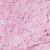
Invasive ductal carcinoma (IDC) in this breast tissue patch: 0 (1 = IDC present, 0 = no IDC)